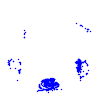
Particle: proton